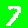
Digit: 7